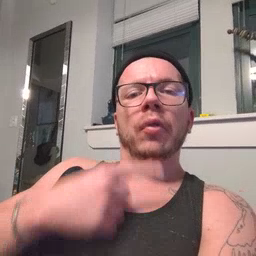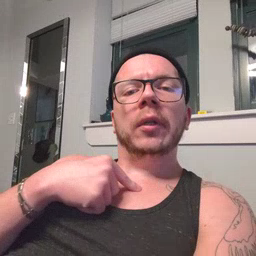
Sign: thirsty